Milling tool wear sample.
Tool blade image: 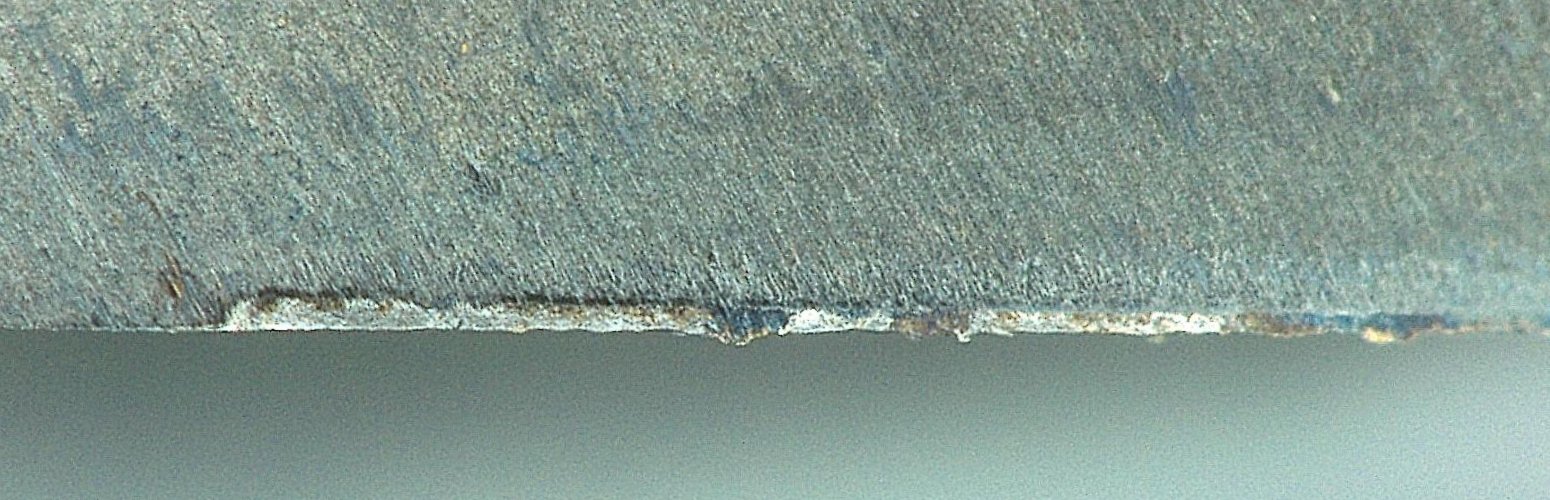
Chip image: 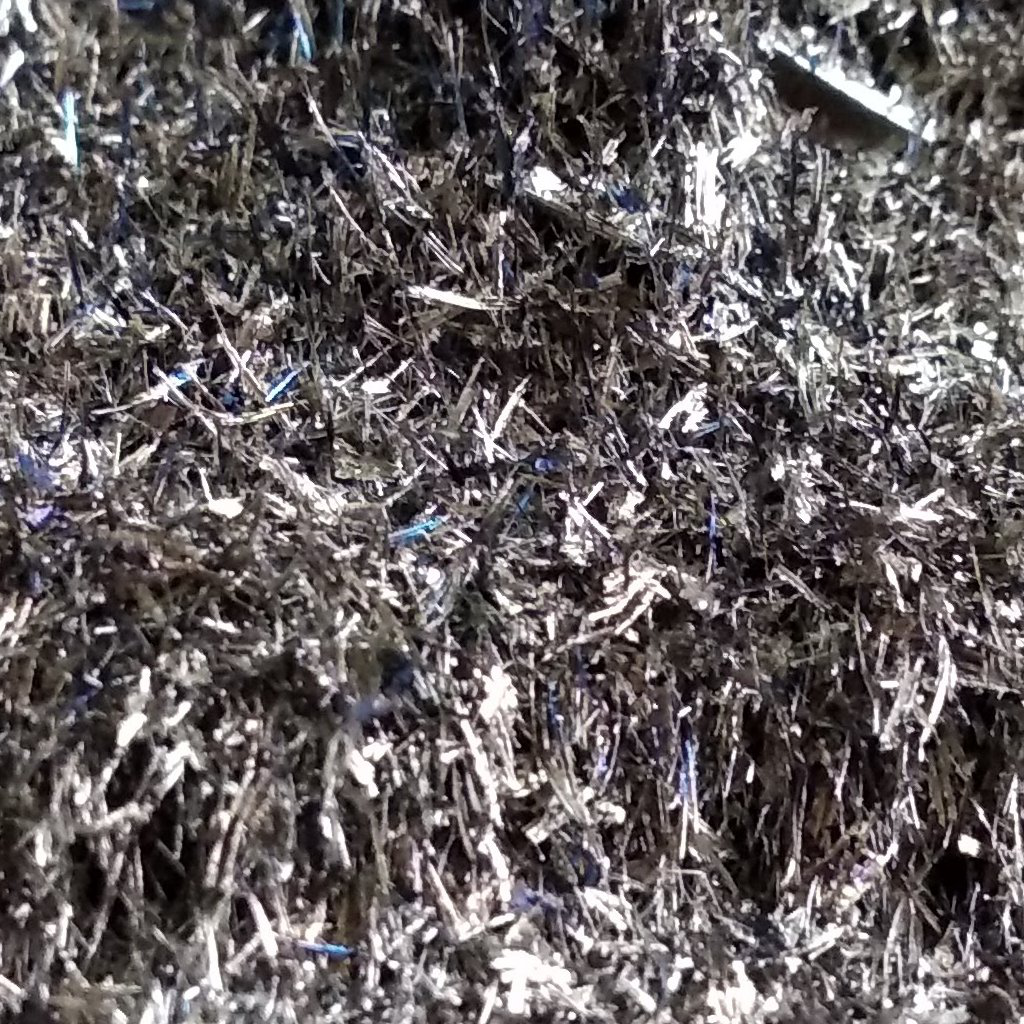
Workpiece image: 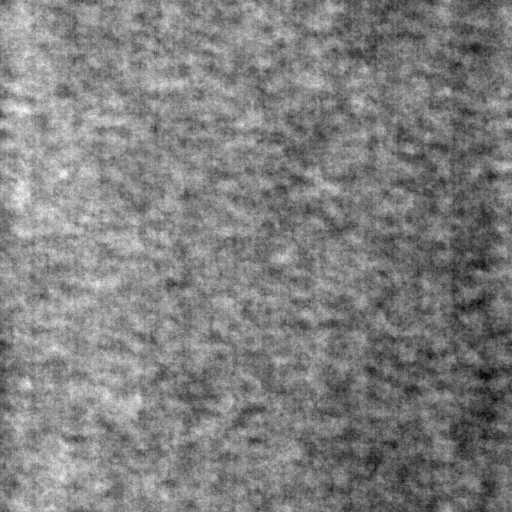
Tool wear state: used
Gaps: 17.13
Flank wear: 103.42
Overhang: 16.84
Force-signal Mel-spectrograms (X, Y, Z axes): 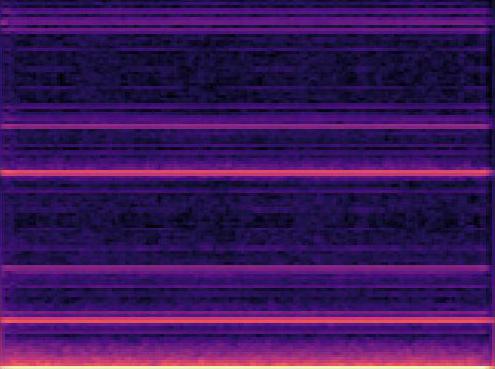 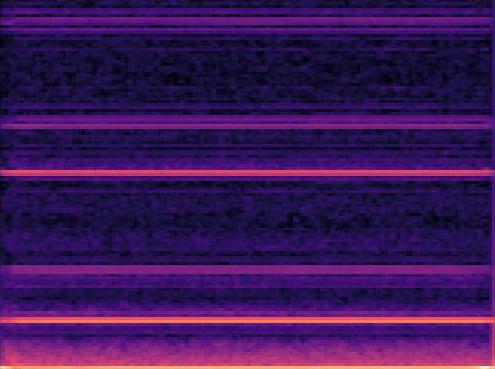 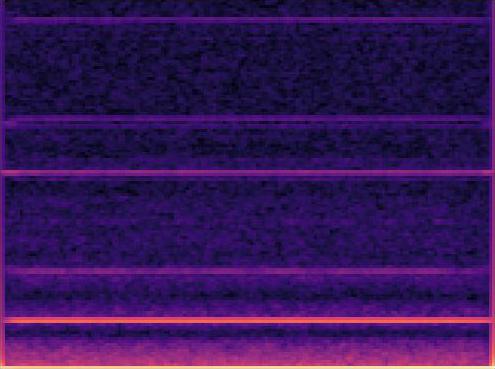
Force-signal scalograms (X, Y, Z axes): 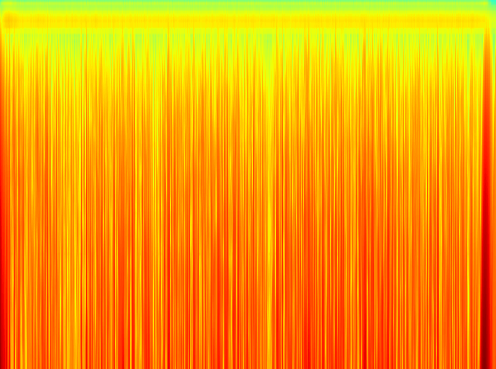 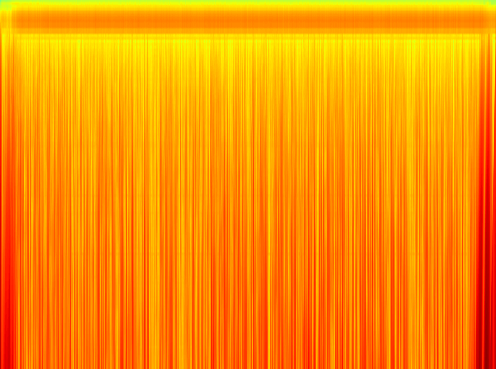 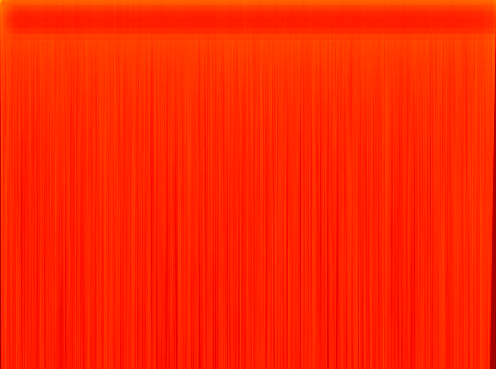
Force phase: steady_state_stabilization_wear